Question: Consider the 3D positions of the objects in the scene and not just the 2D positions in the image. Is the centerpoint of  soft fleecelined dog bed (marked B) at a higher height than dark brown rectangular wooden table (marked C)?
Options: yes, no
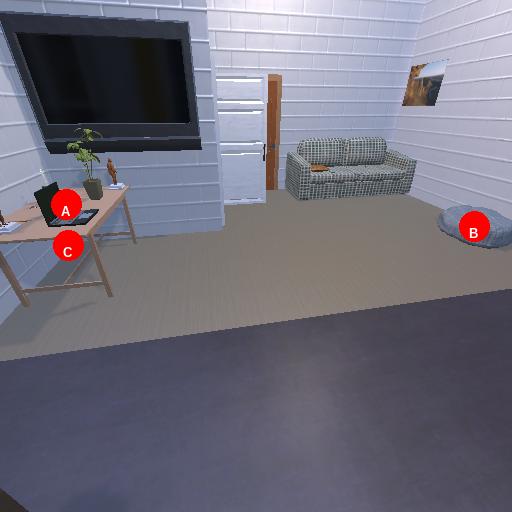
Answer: yes